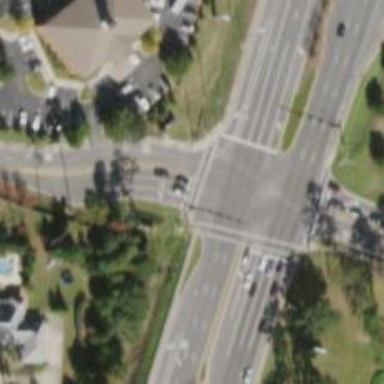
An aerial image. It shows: Marked crossing on the road.